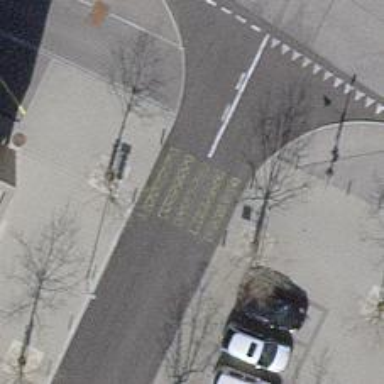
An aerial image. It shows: Marked road crossing with raised kerb.